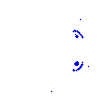
Particle: electron